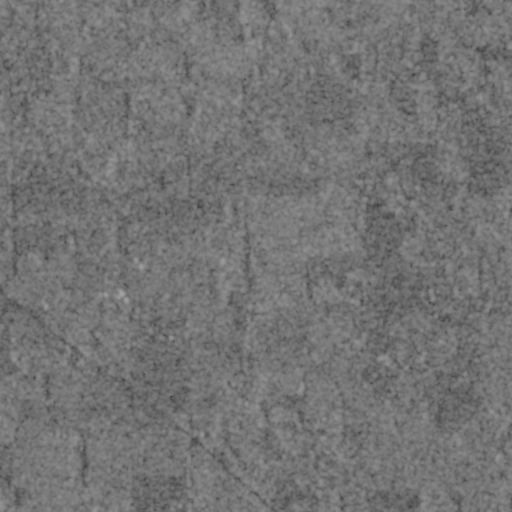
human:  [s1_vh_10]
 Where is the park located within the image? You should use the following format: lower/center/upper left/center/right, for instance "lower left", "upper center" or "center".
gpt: The park is located in the upper center of the image.
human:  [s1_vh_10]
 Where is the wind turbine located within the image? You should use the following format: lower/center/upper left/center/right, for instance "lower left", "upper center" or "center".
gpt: The wind turbine is located in the center left of the image.
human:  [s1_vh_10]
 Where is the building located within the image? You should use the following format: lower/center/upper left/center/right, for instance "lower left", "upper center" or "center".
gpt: The building is located in the center left of the image.
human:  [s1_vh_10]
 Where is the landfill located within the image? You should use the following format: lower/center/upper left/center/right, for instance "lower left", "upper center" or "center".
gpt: There is no landfill in the image.

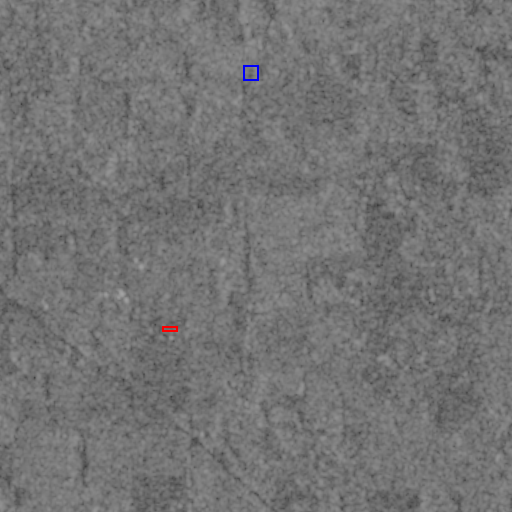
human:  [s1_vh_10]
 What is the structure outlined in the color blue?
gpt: The structure outlined in blue is a park.
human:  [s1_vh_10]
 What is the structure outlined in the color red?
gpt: The structure outlined in red is a building.
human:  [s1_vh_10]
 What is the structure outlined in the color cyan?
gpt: There is no cyan outline.